Question: I am trying to achieve exactly something like this

- a text view on left and a button to its right
- Button should be wrap_text
- textedit should occupy the remaining space
If you carefully see the image in the image the buttons left curved border are hiding under the text view.
I am using relative layout to adjust the button height according to this
<URL>
But I am unable to hide the left portion of the button.
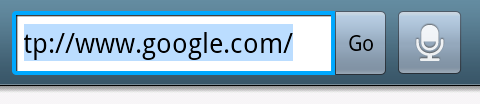
Answer: Actually the 'Button' isn't hidden under the 'EditText'.
They used custom background for that button, which is 9 patch png image. You can achieve this by providing your 9 patch images for both 'EditText' and 'Button' with 0 margin between them.
<URL> is a nice tutorial about using 9 patch png.
Another post to consider is <URL>